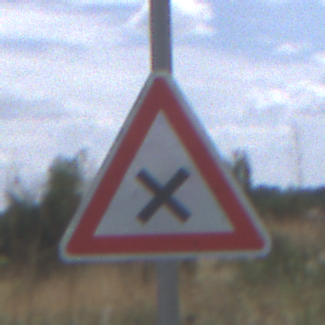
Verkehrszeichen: KreuzungOderEinmuendung
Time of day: Midday
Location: Outdoor (Nature)
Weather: PartlyCloudy
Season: NotSpecified
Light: Natural